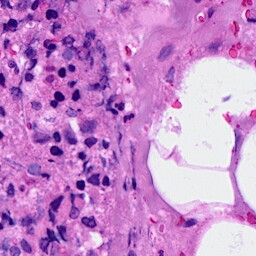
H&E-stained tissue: Breast